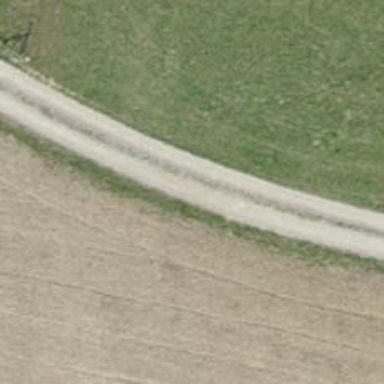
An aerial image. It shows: Compacted grade3 track.